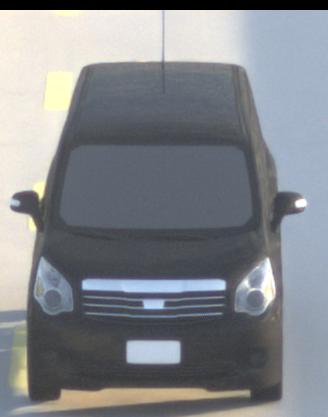
Make: Toyota
Model: Noah
Detailed model: Voxy R70G
Model produced from: 2007
Model produced until: 2013
Doors: 5
Color: black
Road condition: dry road
Daytime: sunrise or sunset
Contrast: low contrast